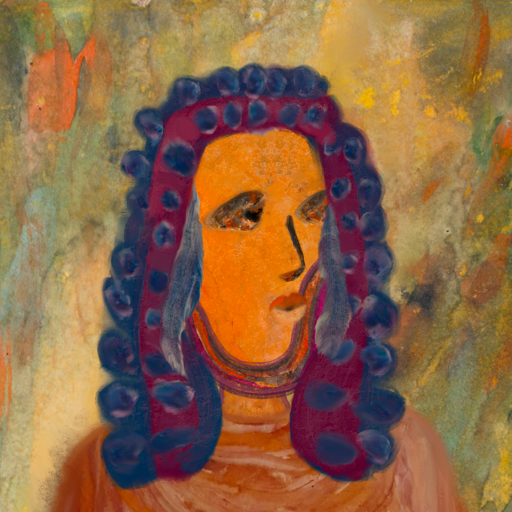
Background: Comrade, Head And Neck Side: Hypocrite_w_Hair, Face Side: Gypsy_Queen, Bust: Pious_Lady, Hair Side: Hill_Girl, Head Accessory: Blank, Second Necklace: Blank, Necklace: Blank, Baby: Blank